Current action and preconditions to check: path_clear

Your task: For each precondition in the list above, predict whether it will hold at this action.

Consider the current scene as observed from the mobile robot's camera, and analyze the predicted future states of all dynamic agents (e.g., people, animals, vehicles, or any moving entities) within the NEXT SECOND.

IMPORTANT: Only answer "very likely" if you are absolutely certain—based on strong, clear evidence—that a dynamic agent will violate the precondition in the predicted future state. Do NOT answer "very likely" for unlikely, ambiguous, or low-probability risks.

Ask yourself for each precondition: Is there a high probability, with clear and convincing evidence, that the predicted future states of any dynamic agent will interfere with the predicted future state of the currently executing action within the NEXT SECOND, causing that precondition to fail?

Assess the risk level based on these predictions. Use "likely" or "very likely" if motions create a clear risk of interference.

Use "neutral" or "improbable" if agents are nearby but their predicted paths are clearly diverging or non-conflicting.

Failure Risk Categories: "very improbable", "improbable", "neutral", "likely", "very likely"

Answer Format: Output ONLY the probability_of_failure value from these categories: "very improbable", "improbable", "neutral", "likely", "very likely"

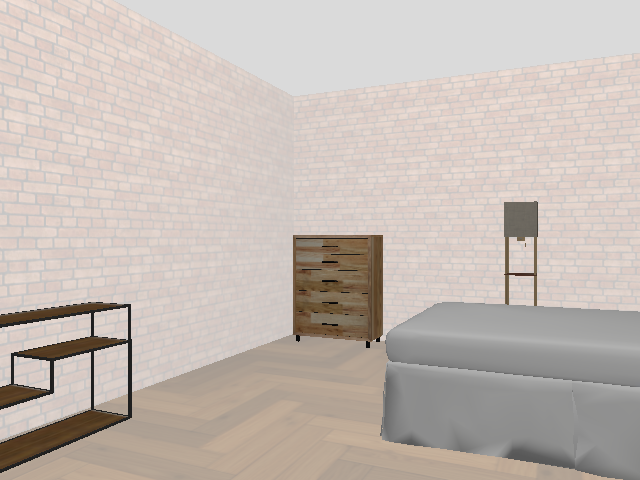

Answer: very improbable